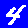
Digit: 4